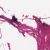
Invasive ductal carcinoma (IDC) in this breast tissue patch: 0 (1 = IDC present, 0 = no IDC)